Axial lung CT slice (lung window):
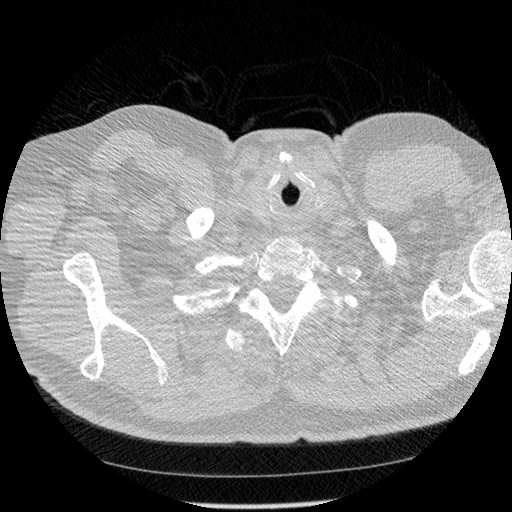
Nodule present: no